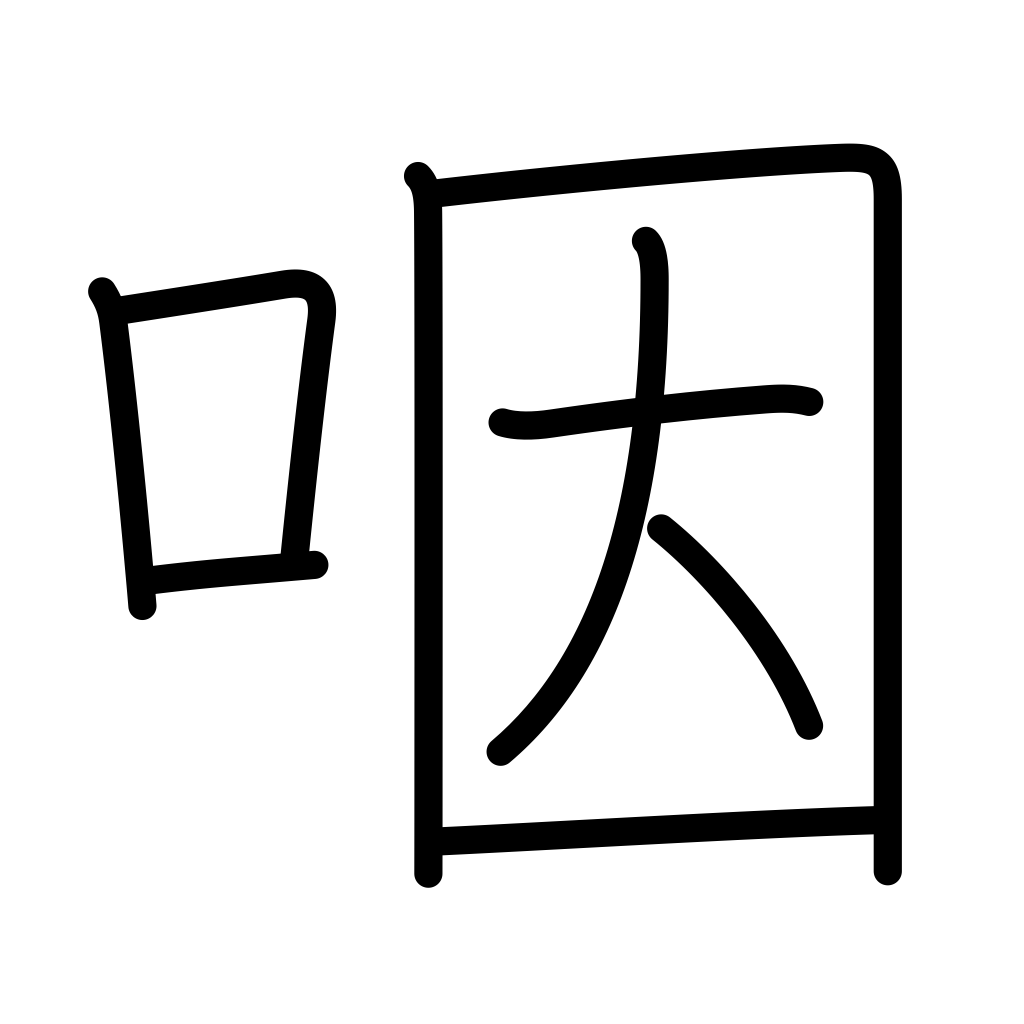
Meaning: throat, choked, smothered, stuffy